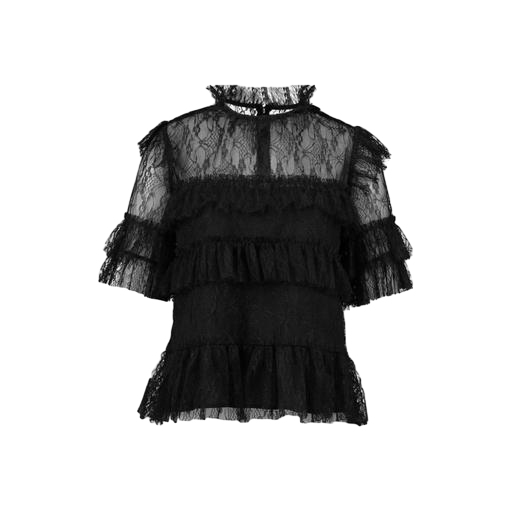
black chantilly lace victorian blouse, black vanessa bruno athé high-neck ruffled blouse, black ruffled lace blouse, white background